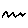
Label: zigzag